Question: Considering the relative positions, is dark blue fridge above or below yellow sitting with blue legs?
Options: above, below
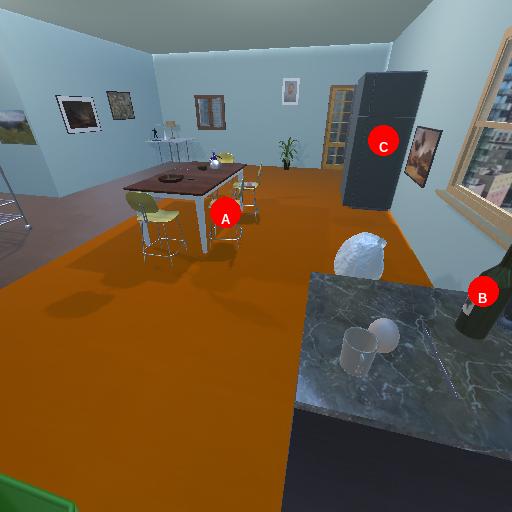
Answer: above